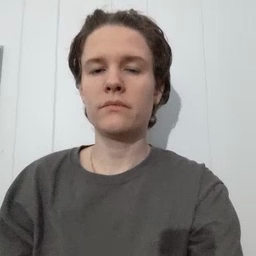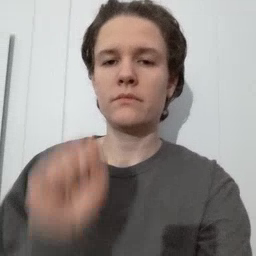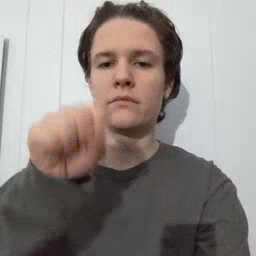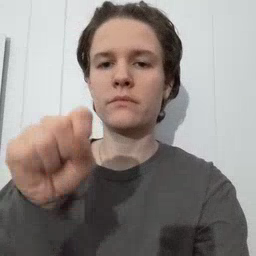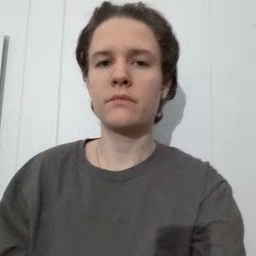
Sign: yes